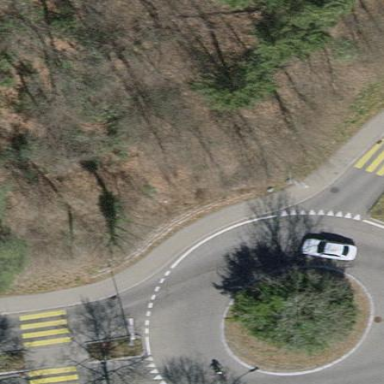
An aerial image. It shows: Tertiary road with asphalt surface leading to roundabout.